Question: I think I've got some kind of duplicate question, but I just can't figure it out.
So I got a 'Region' class. This class contains four attributes. 'aX', 'aY' and 'bX', 'bY'.
Now I want to produce a method 'doesCollide(Region other)'. I've tried many things, but can't get it to work. I think it is, because the regions refer to a region on a minecraft world, where the to points 'a' and 'b' can be negative. Can someone help me out?
For better understanding I did a little drawing of a scenario:

What I've tried:
Due to a hint of a user I tried it using the 'java.awt.Rectangle' class:
'''
Rectangle thisRectangle = new Rectangle((int) aX, (int) aY, Math.abs((int) bX) - Math.abs((int) aX), Math.abs((int) bY) - Math.abs((int) aY));
Rectangle otherRectangle = new Rectangle((int) other.aX, (int) other.aY, Math.abs((int) other.bX) - Math.abs((int) other.aX), Math.abs((int) other.bY) - Math.abs((int) other.aY));
return thisRectangle.intersects(otherRectangle);
'''
(I absolutely don't know if I've done it right)
I tried something that I would say is the "standard" thing used here:
'''
return aX < other.bX && bX > other.aX & aY < other.bY && bY > other.aY
'''
Well, didn't work either.
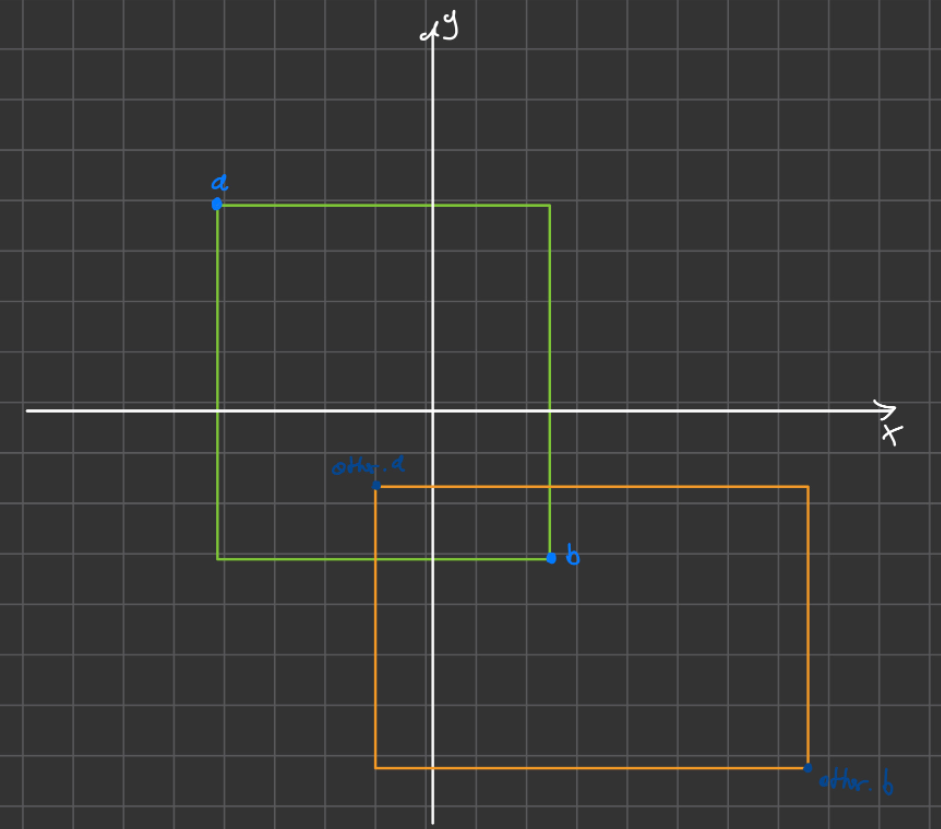
Answer: Okay, some things to point out. First, if you have double values you can use <URL>. Second, it handles negative numbers fine.
I would suggest creating a method to convert a region to a Rectangle2D.
'''
public Rectangle2D getBounds(Region r){
double x, w;
if(r.aX < r.bX ){
x = r.aX;
w = r.bX - r.aX;
} else{
x = r.bX;
w = r.aX - r.bX;
}
double y, h;
if(r.aY < r.bY){
y = r.aY;
h = r.bY - r.aY;
} else{
y = r.bY;
h = r.aY - r.bY;
}
return new Rectangle2D.Double(x, y, w, h);
}
'''
What this is doing, checking to make sure aX, aY and bX, bY are in the correct order, so that x,y is the top left corner of the rectangle and the width and height are positive (or zero) values. I've written it as a method on a region, but you can make it as a method of Region. Such that:
'''
public boolean intersects(Region other){
return getBounds().intersects(other.getBounds());
}
'''